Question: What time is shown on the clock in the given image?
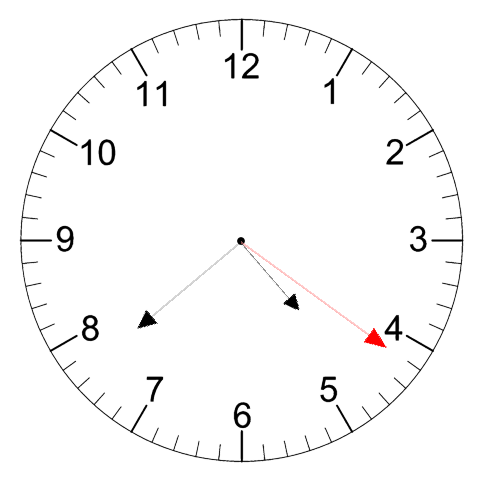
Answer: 04:38:21